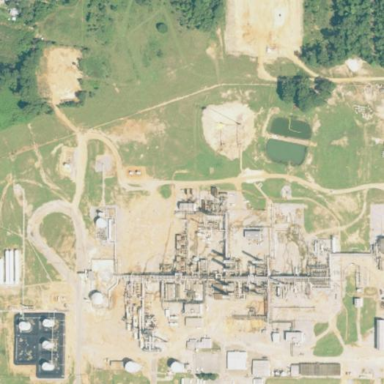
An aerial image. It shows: Industrial area dedicated to gas processing.